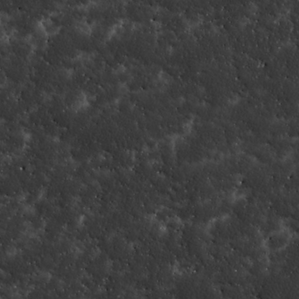
Label: non_frost